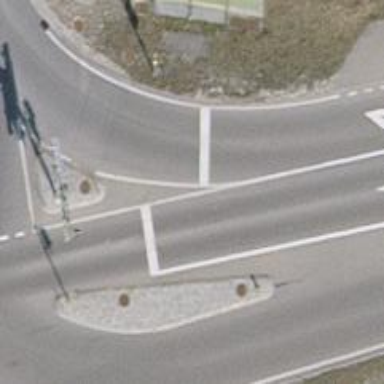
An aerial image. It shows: Road with traffic signals.